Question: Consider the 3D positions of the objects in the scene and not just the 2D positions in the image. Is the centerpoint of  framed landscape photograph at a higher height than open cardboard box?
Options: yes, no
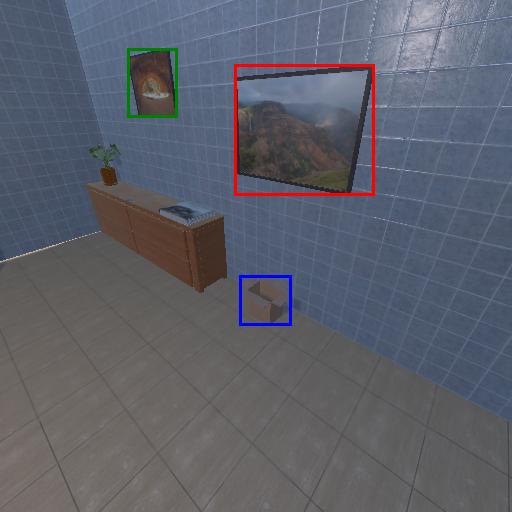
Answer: yes